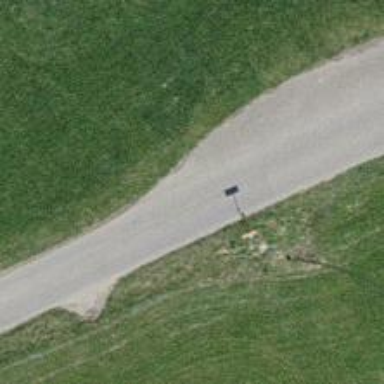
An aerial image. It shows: Pole with roof cover.